Question: I'm trying to style an image with a white border around it like in the following:

If I did:
'''
<ul class="learn">
<li class="thumbnaile" > <img id="portrait" src="/assets/allyson.jpg" class="stretch" />
</li>
</ul>
'''
...then add padding to .thumbnaile...
Is there a better/ more efficient way of doing it than this?
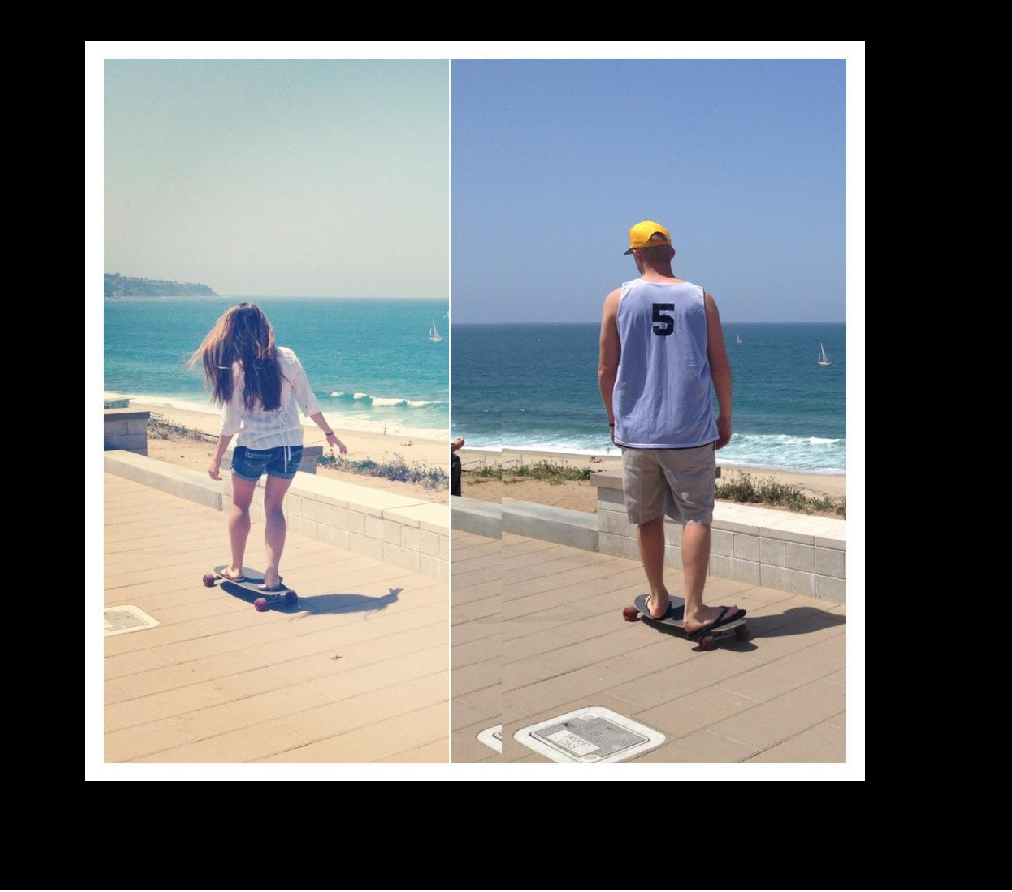
Answer: You could either use 'border' (which is certainly the obvious choice), but there's also 'padding' and 'box-shadow':
'''
img {
background-color: #fff;
padding: 4px;
}
'''
<URL>.
In this example the 'img' element is padded by '4px', which allows the 'background-color' to extend out from 'behind' the image.
'''
img {
margin: 4px 0 0 4px;
box-shadow: 0 0 0 4px #fff;
}
'''
<URL>.
Because 'box-shadow' doesn't displace the element the 'margin' is required to allow for the 'box-shadow' to show on all sides.